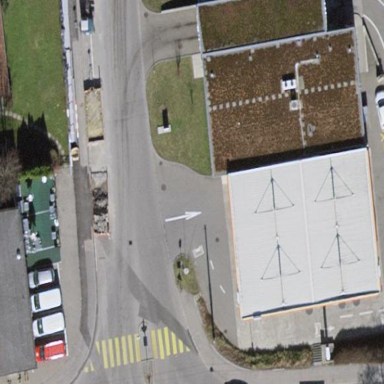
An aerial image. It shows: View of roof of building.